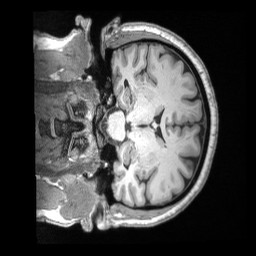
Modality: T1w
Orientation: coronal
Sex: female
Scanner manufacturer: siemens
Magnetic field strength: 3 T
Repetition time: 2.53 s
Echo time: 0.00164 s